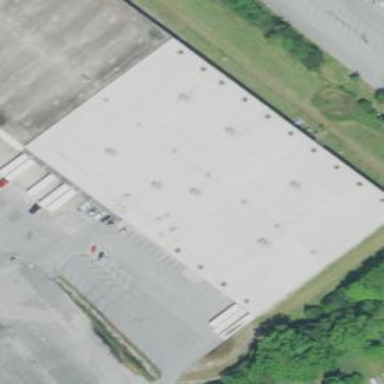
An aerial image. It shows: Warehouse.